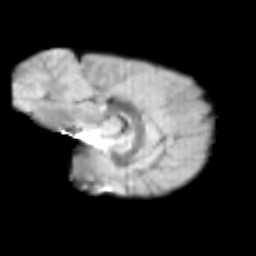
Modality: T2w
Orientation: sagittal
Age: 9
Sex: female
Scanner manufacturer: siemens
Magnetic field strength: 3 T
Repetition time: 3.8 s
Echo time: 0.07 s